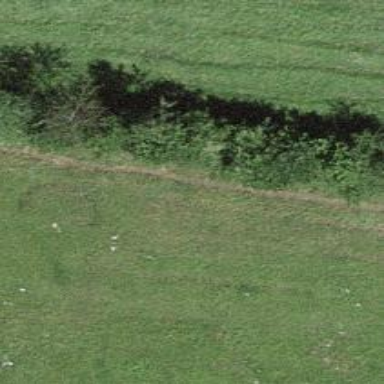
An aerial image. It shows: Hedge acting as barrier.